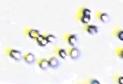
Label: Phaeocystis